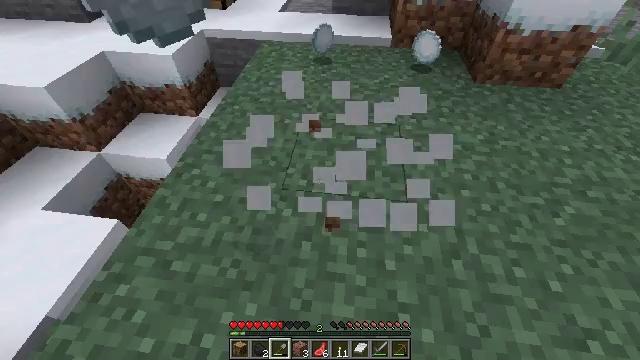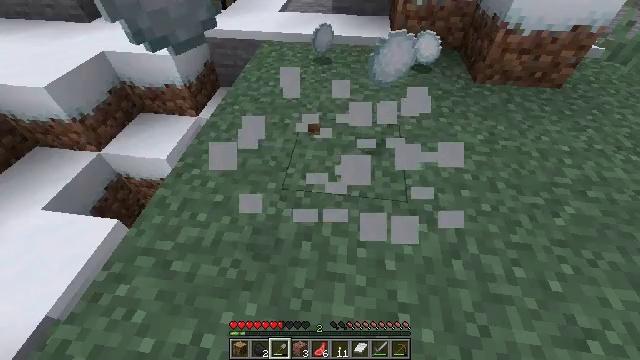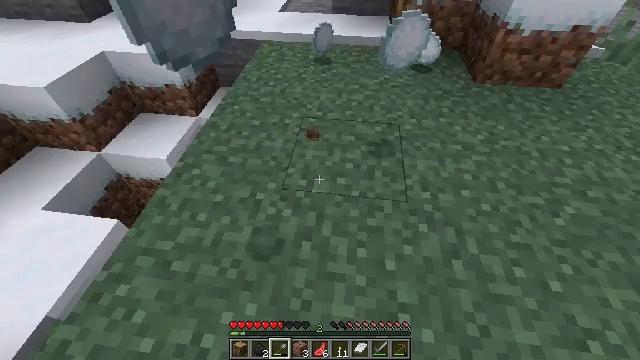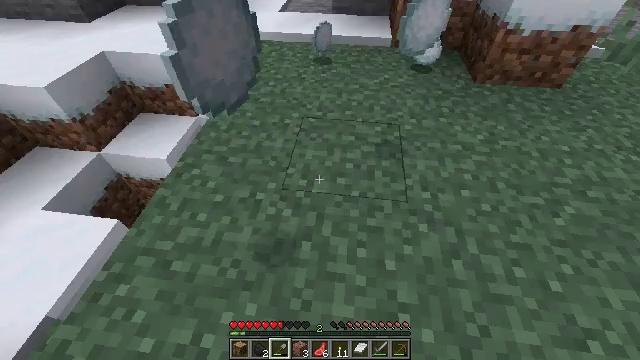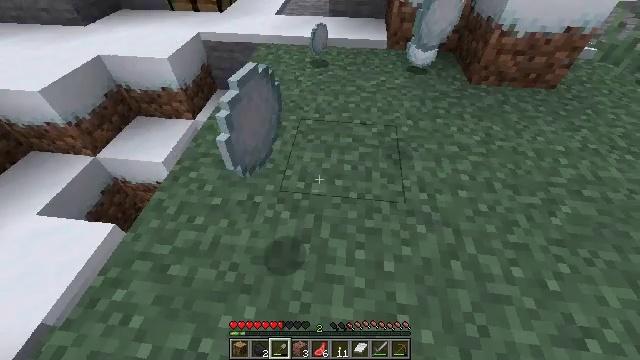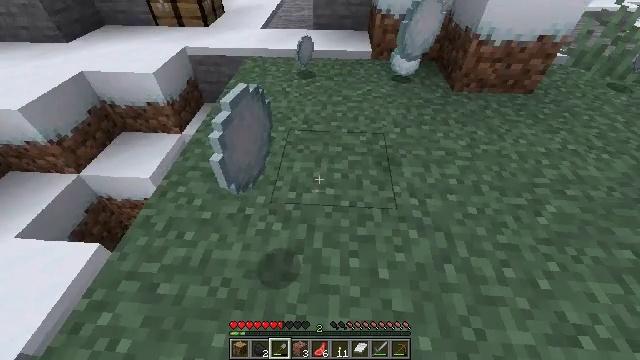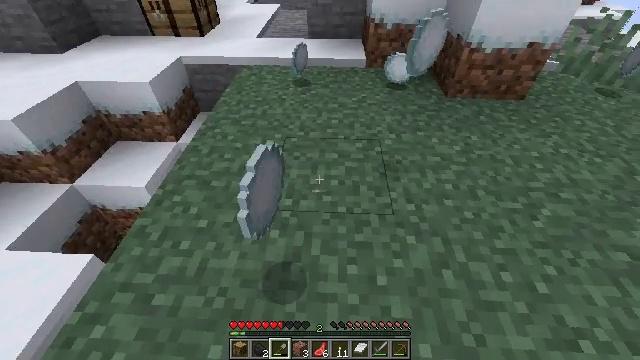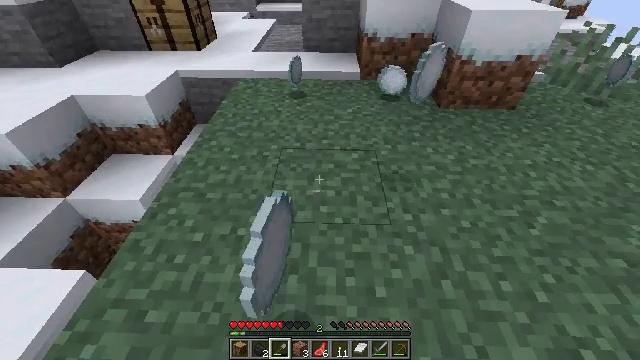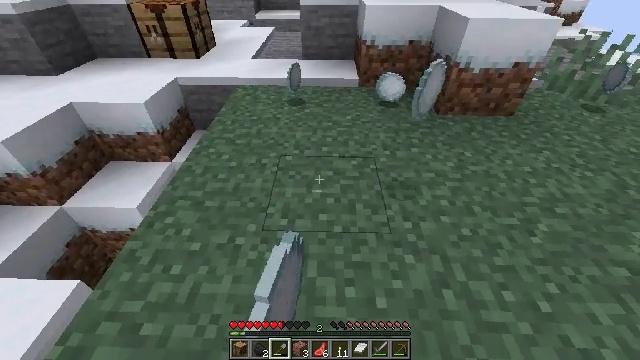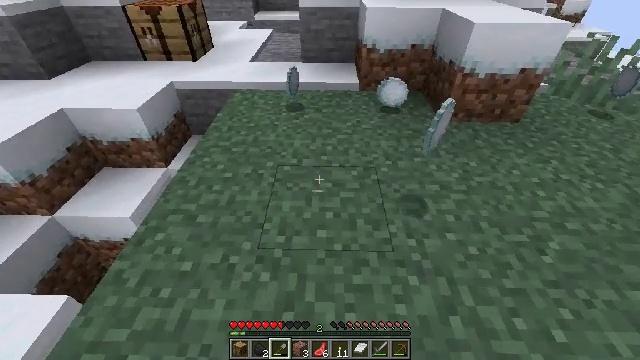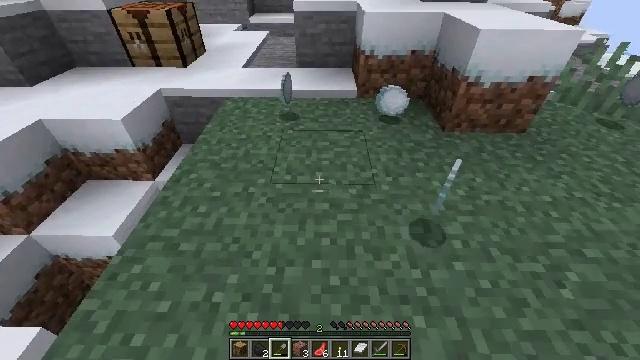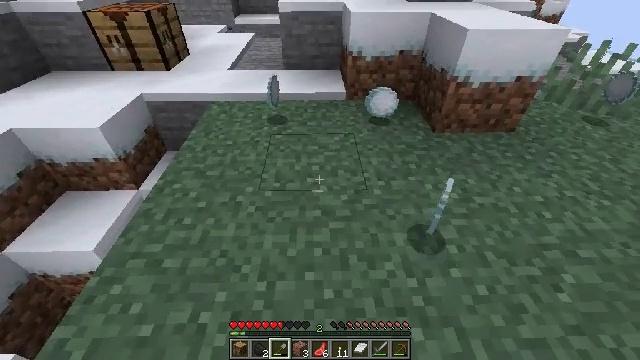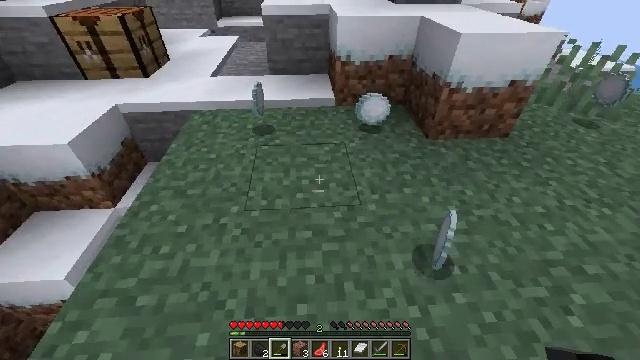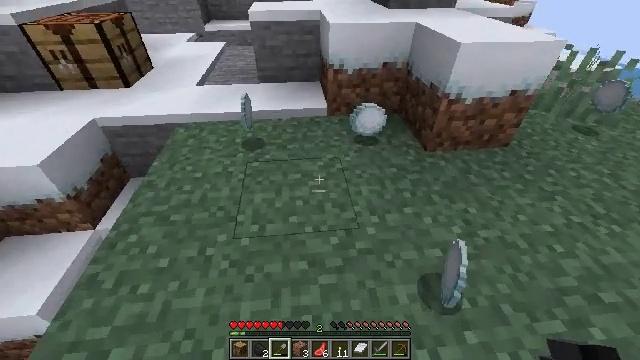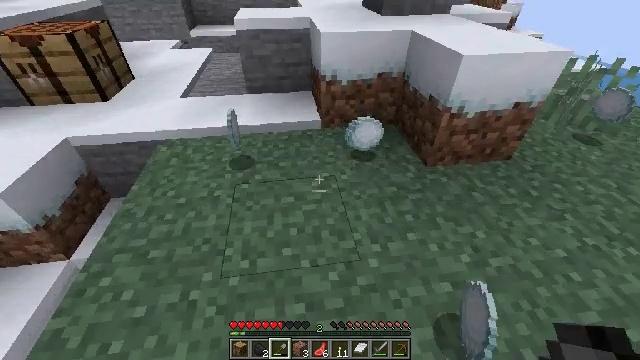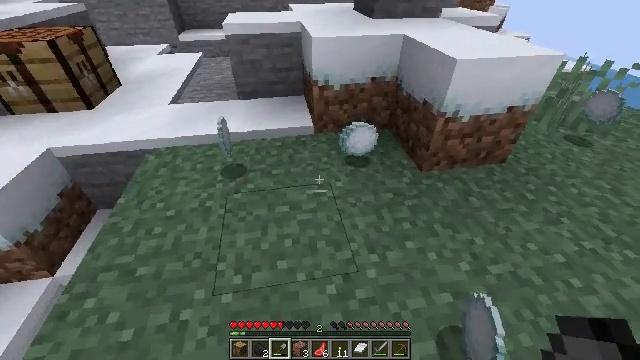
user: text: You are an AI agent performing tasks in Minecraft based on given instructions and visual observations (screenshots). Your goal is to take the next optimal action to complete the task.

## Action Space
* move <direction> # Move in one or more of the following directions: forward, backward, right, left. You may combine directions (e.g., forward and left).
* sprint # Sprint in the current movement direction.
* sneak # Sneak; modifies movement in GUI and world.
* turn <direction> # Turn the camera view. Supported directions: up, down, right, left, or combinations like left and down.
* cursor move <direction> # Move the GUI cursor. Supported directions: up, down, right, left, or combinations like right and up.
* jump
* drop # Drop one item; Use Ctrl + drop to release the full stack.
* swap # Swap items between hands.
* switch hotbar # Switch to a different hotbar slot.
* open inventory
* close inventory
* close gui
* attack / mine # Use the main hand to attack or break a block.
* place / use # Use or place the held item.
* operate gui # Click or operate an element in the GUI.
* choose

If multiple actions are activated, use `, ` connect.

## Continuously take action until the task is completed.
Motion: motion action
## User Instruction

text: Put snowballs in the crafting grid to get a snow block.
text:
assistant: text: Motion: no_op
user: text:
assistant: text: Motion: no_op
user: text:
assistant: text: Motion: no_op
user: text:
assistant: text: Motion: no_op
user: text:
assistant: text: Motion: turn right and up
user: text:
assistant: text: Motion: turn right and up
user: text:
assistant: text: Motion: turn right and up
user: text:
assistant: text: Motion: move forward, turn up
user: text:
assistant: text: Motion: move forward
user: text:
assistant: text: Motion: move forward
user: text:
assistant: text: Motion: move forward, turn right
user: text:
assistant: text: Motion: move forward, turn right
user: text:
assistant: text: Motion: move forward, turn right
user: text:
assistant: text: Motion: move forward, turn right
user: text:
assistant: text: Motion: move forward, turn right
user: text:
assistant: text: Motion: move forward
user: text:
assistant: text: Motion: move forward
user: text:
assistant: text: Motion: move forward, turn left
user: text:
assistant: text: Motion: move forward, turn left and down
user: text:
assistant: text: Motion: move forward, turn left and down
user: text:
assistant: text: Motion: turn left and down
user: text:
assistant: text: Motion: turn left and down
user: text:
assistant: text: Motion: turn left and down
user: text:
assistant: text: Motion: no_op
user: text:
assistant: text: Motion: no_op
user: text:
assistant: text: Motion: no_op
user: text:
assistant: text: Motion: no_op
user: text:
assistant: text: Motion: turn right
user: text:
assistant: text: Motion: turn right
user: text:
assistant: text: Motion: turn right